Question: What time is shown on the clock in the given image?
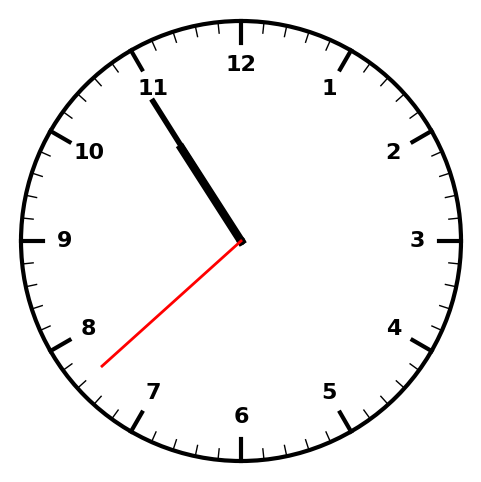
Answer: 10:54:38